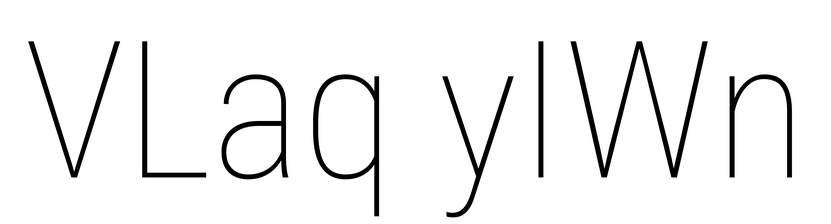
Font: Roboto_Condensed_Thin